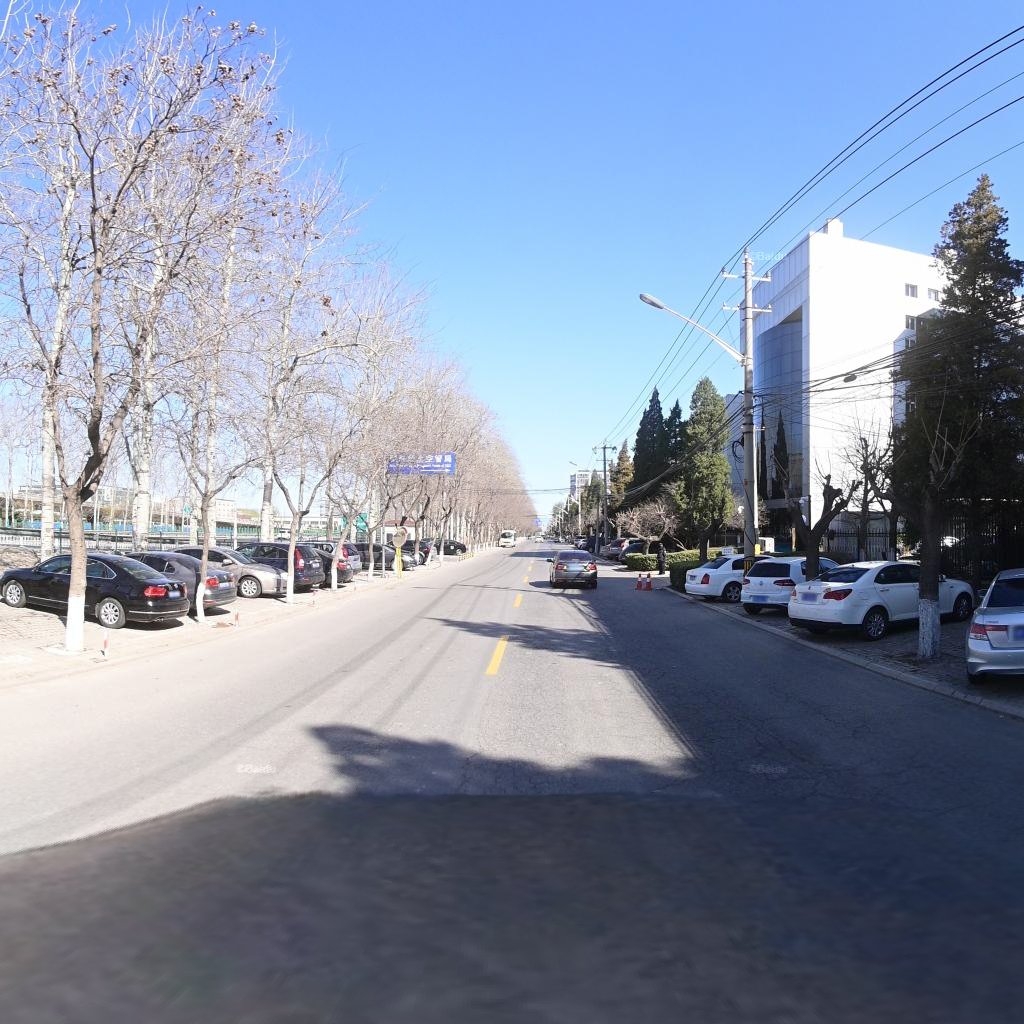
Region: Chaoyang
Road damage annotations: alligator crack